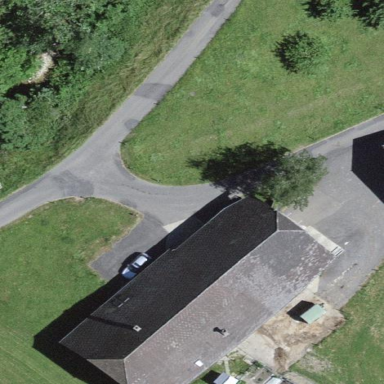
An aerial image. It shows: Farm building.